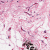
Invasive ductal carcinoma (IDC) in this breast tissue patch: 0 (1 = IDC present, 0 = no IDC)